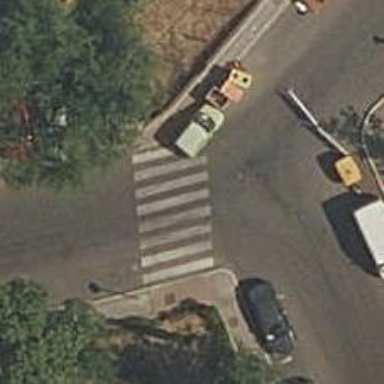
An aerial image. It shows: Zebra crossing on the road.